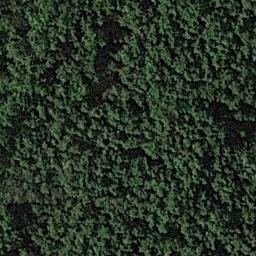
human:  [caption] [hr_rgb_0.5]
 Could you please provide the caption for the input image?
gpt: The forest is full of green trees .

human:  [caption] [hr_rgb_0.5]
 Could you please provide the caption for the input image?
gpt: The forest has a lot of evenly distributed green trees .

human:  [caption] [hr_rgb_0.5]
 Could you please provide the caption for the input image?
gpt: There are some crisscross paths on this land .

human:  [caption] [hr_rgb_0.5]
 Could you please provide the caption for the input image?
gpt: Many dense green trees are in a forest .

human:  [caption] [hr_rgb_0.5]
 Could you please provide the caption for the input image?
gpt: A dense forest with many green trees .